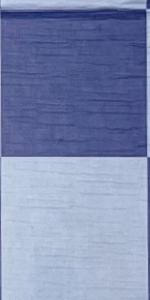
Label: Empty